Question: Count the number of objects in the diagram.
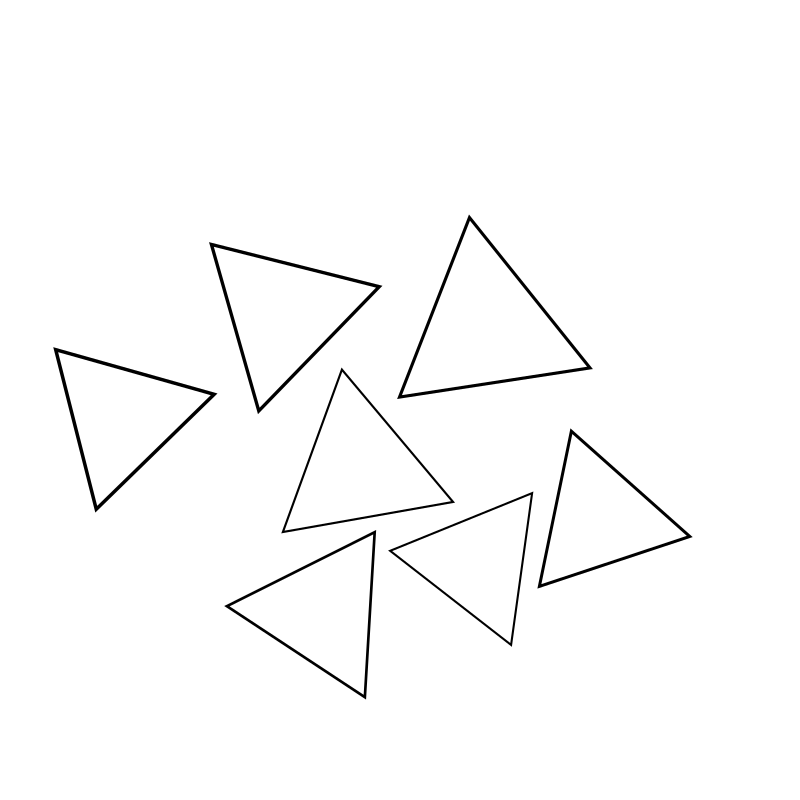
Answer: 7